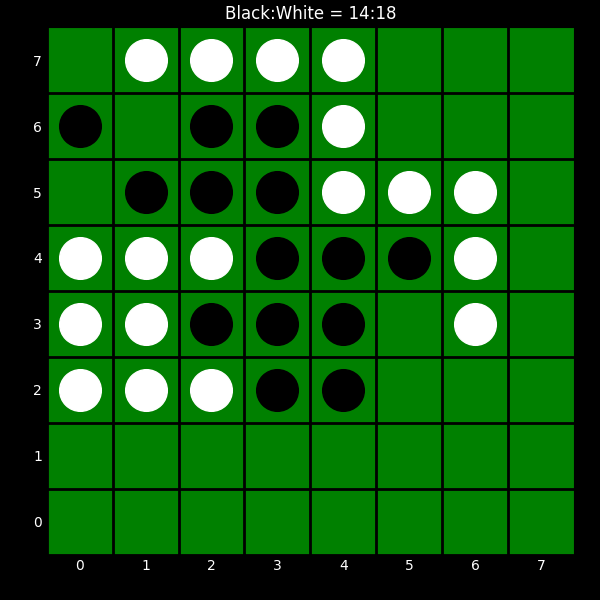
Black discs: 14
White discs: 18